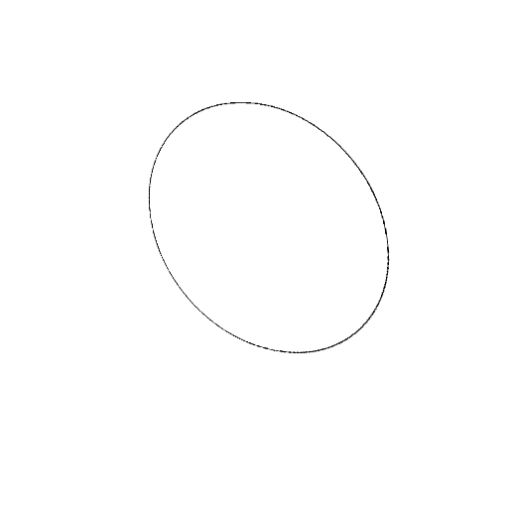
Crossing number: 0